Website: walmart
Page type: address-validator
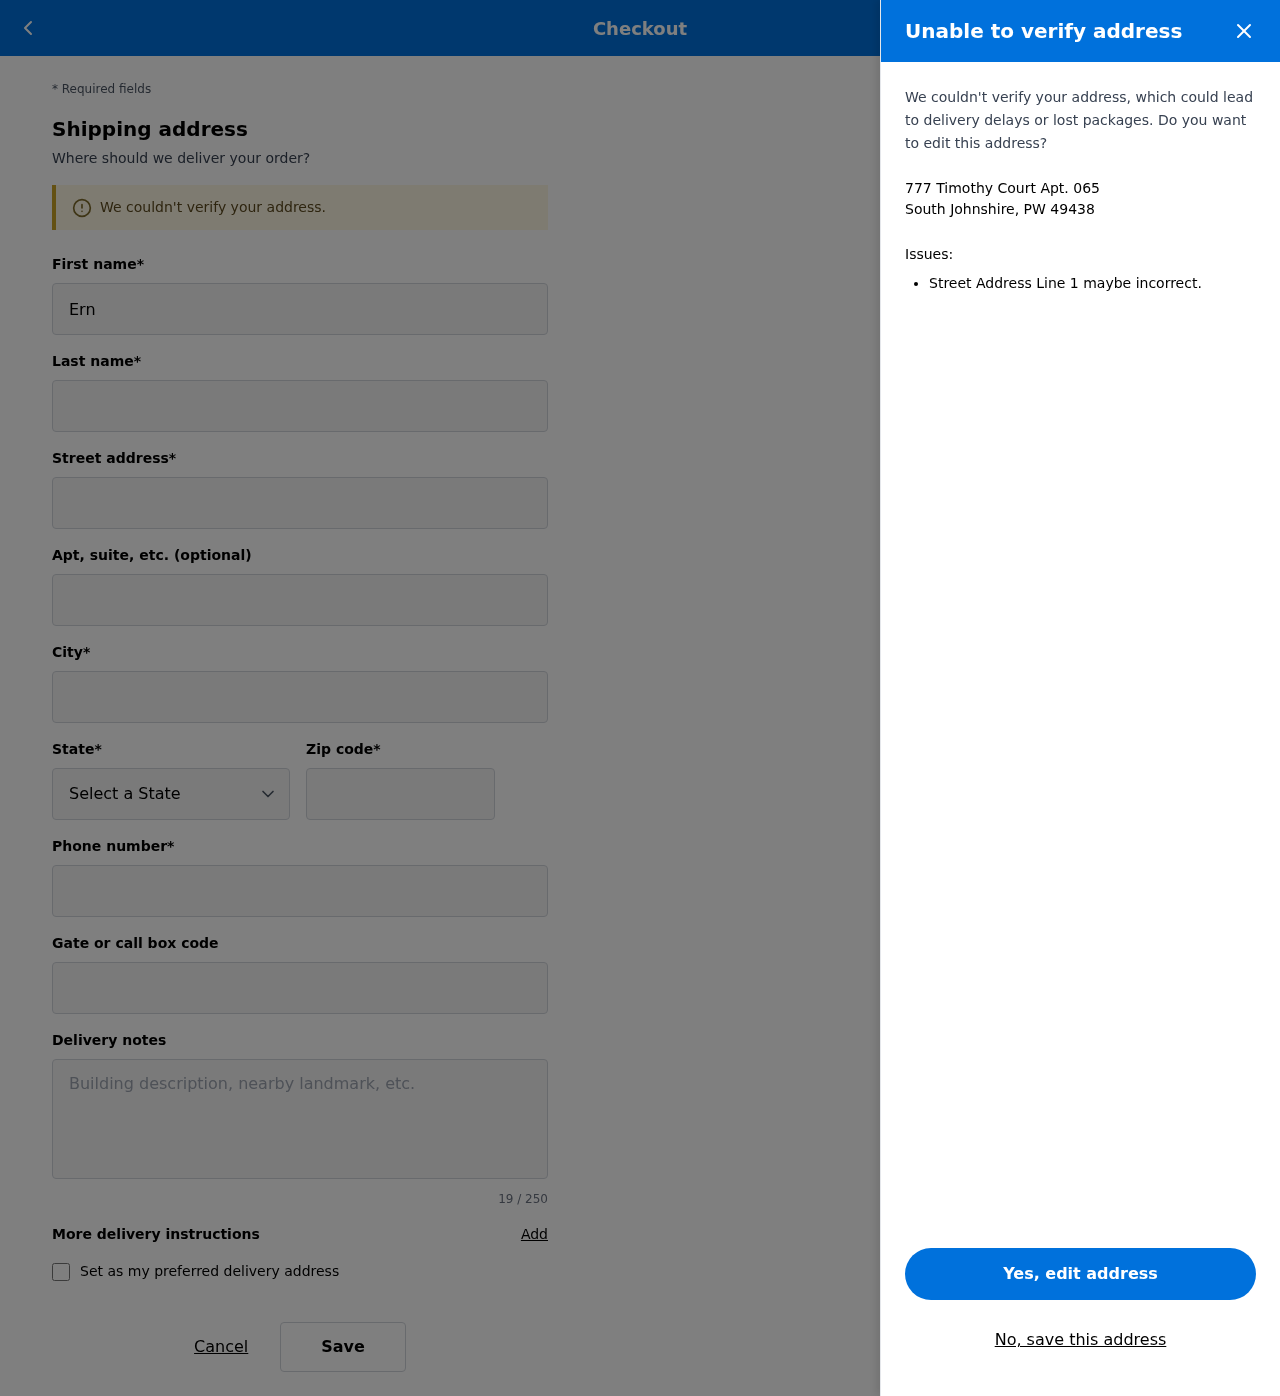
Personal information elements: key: PII_CITY_STATE_ZIP
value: South Johnshire, PW 49438
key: PII_DELIVERY_INSTRUCTIONS
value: Leave at back porch
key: PII_STATE_ABBR
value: PW
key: PII_STREET
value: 777 Timothy Court Apt. 065
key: PII_FIRSTNAME
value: Ernest
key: PII_LASTNAME
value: Barry
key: PII_CITY
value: South Johnshire
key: PII_POSTCODE
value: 49438
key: PII_PHONE
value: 5897578387
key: PII_SECURITY_CODE
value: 64NC